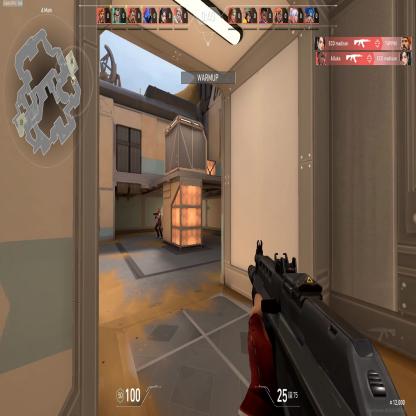
Label: enemy